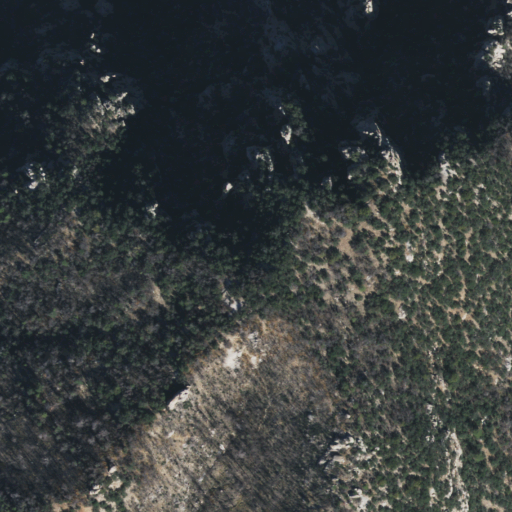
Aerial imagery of mountain in Arizona named Mount Kimball containing grassland and evergreen forest